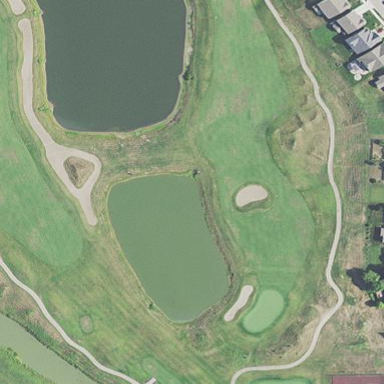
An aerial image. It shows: Scenic view of water hazard on golf course. The natural water feature adds beauty to the landscape.